Question: Somebody asked me this recently and I have to admit I was a little stumped and embarrassed.
I have a tree constructed from a List of input numbers that are coming from a network say
> 3,2,4,1,5,6,7
. The tree looks like this

Question was if I have an input now coming in '3.5' where do I put it ? So where do I put it ? Is this possible ?
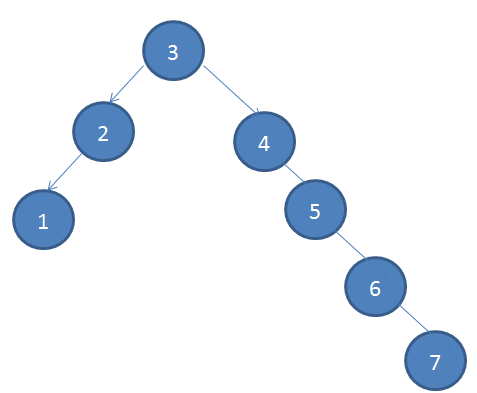
Answer: If I understand what you are asking correctly, you would put '3.5' as the left child of the node with the value '4', since '3.5' is larger than '3' and less than '4'.
A BST has the following properties (taken from <URL>:
1. The left subtree of a node contains only nodes with keys less than the node's key.
2. The right subtree of a node contains only nodes with keys greater than the node's key.
3. Both the left and right subtrees must also be binary search trees.
4. There must be no duplicate nodes.